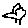
Label: bird